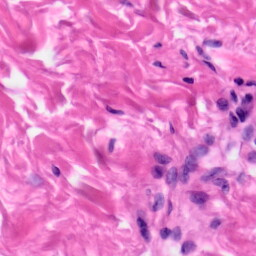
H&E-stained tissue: Skin